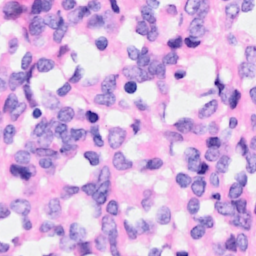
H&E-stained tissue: Breast